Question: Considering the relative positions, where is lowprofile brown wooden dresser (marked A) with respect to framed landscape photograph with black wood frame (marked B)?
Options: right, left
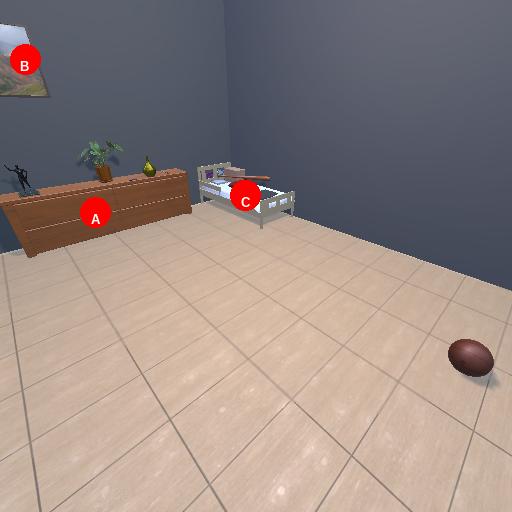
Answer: right